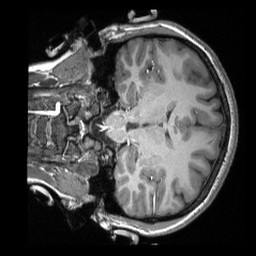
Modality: T1w
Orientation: coronal
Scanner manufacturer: siemens
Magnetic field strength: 3 T
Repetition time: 2.3 s
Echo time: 0.00308 s